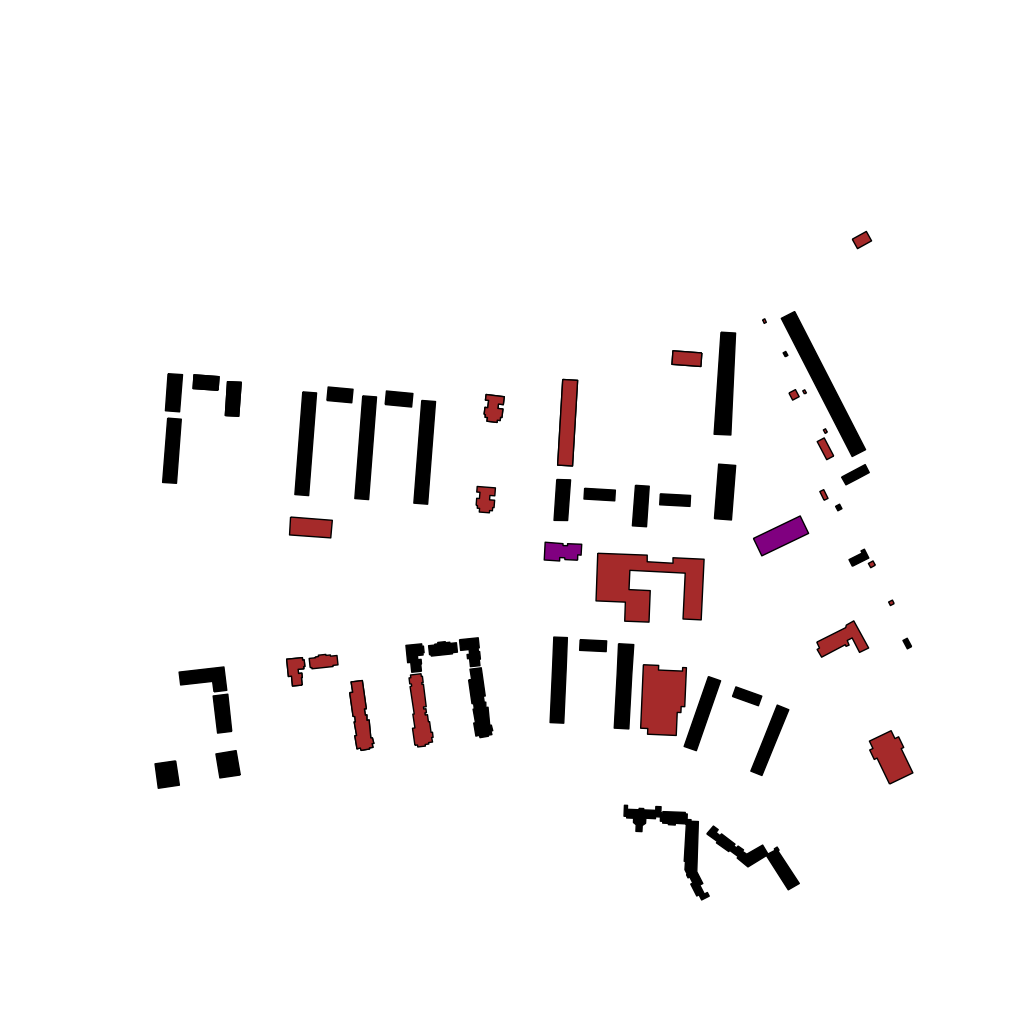
Tags: overhead vector_map, agriculture, industrial, recreation, residential, special, modern, high_rise, individual_rise, low_rise, density_1, Building, Facility, Kinder, 1.0 km²